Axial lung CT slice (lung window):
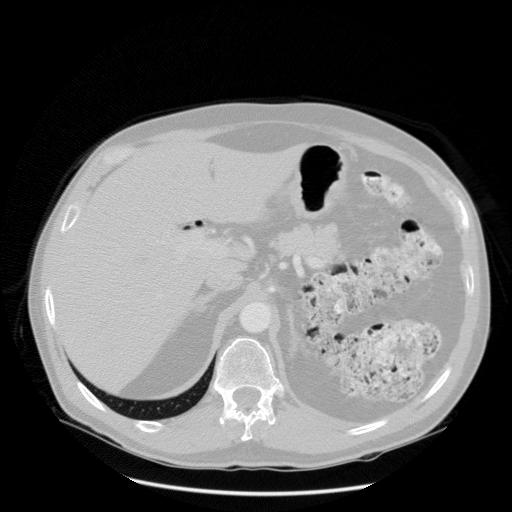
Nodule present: no